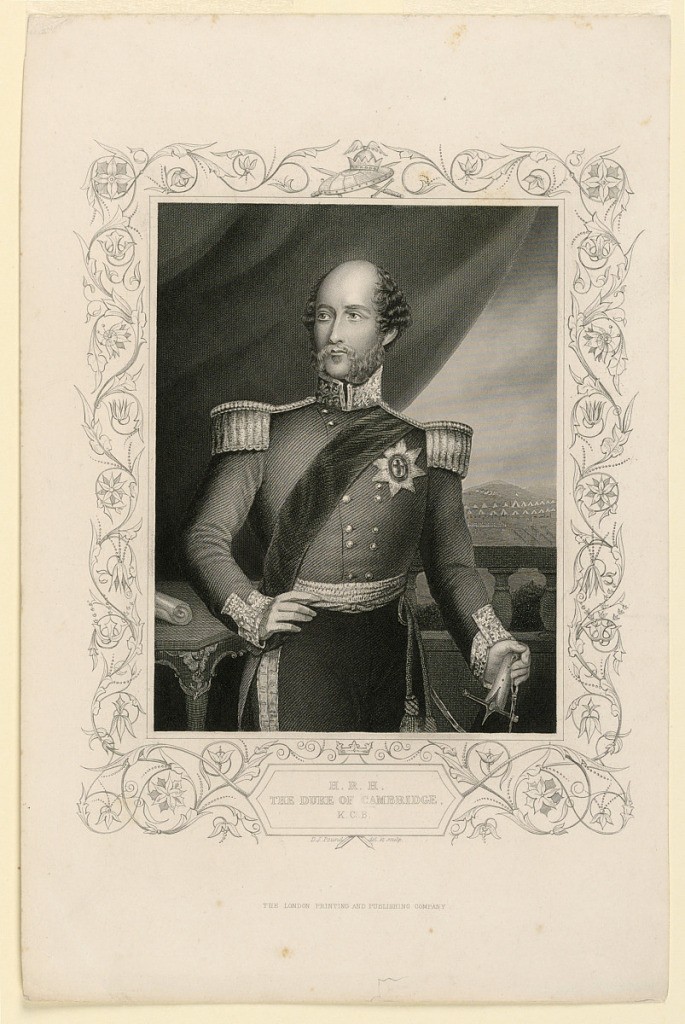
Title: Portrait of Frederick Adolphus, Duke of Cambridge
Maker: D. J. Pound, British, active ca. 1860
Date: ca. 1860
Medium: Engraving on paper
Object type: Print
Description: Three quarter length portrait of Frederick Adolphus, Duke of Cambridge (1774-1850), shown frontally in military uniform, his left hand resting on the hilt of his sword, and his right on his hip. Beyond a balustrade behind him can be seen an army encampment.